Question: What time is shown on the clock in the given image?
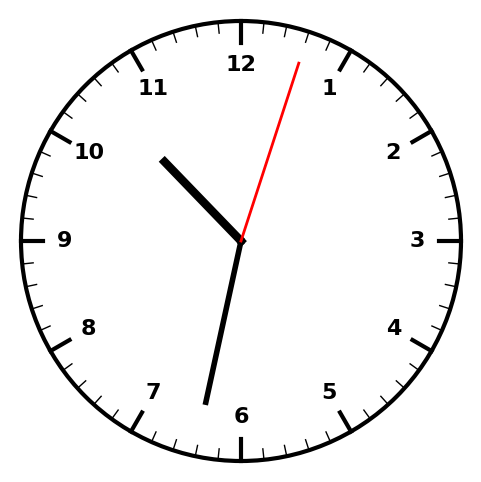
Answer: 10:32:03